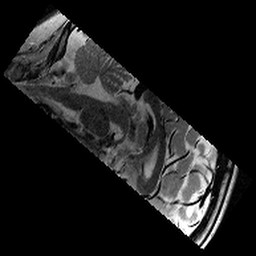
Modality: T2w
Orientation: sagittal
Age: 10
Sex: female
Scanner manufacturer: siemens
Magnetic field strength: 3 T
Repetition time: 9.23 s
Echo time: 0.067 s